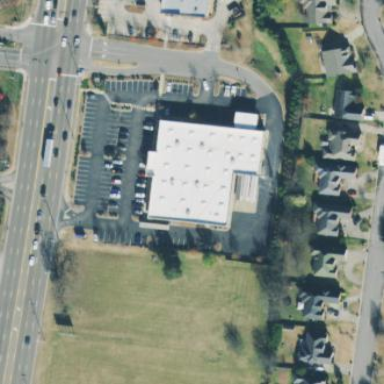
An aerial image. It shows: Building.